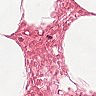
Metastatic tissue present: no